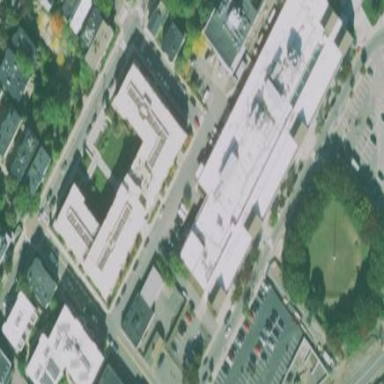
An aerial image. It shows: White roofed apartments.